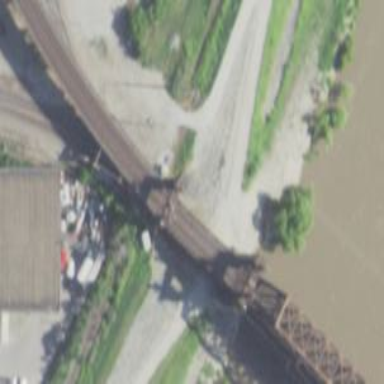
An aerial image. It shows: Truss bridge over railway.